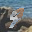
Label: 9